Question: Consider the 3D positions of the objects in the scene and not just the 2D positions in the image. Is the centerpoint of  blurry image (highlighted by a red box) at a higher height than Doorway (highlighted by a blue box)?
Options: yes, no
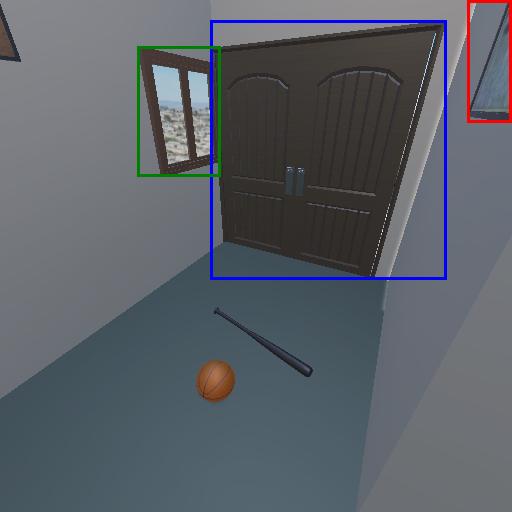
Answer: yes